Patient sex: M
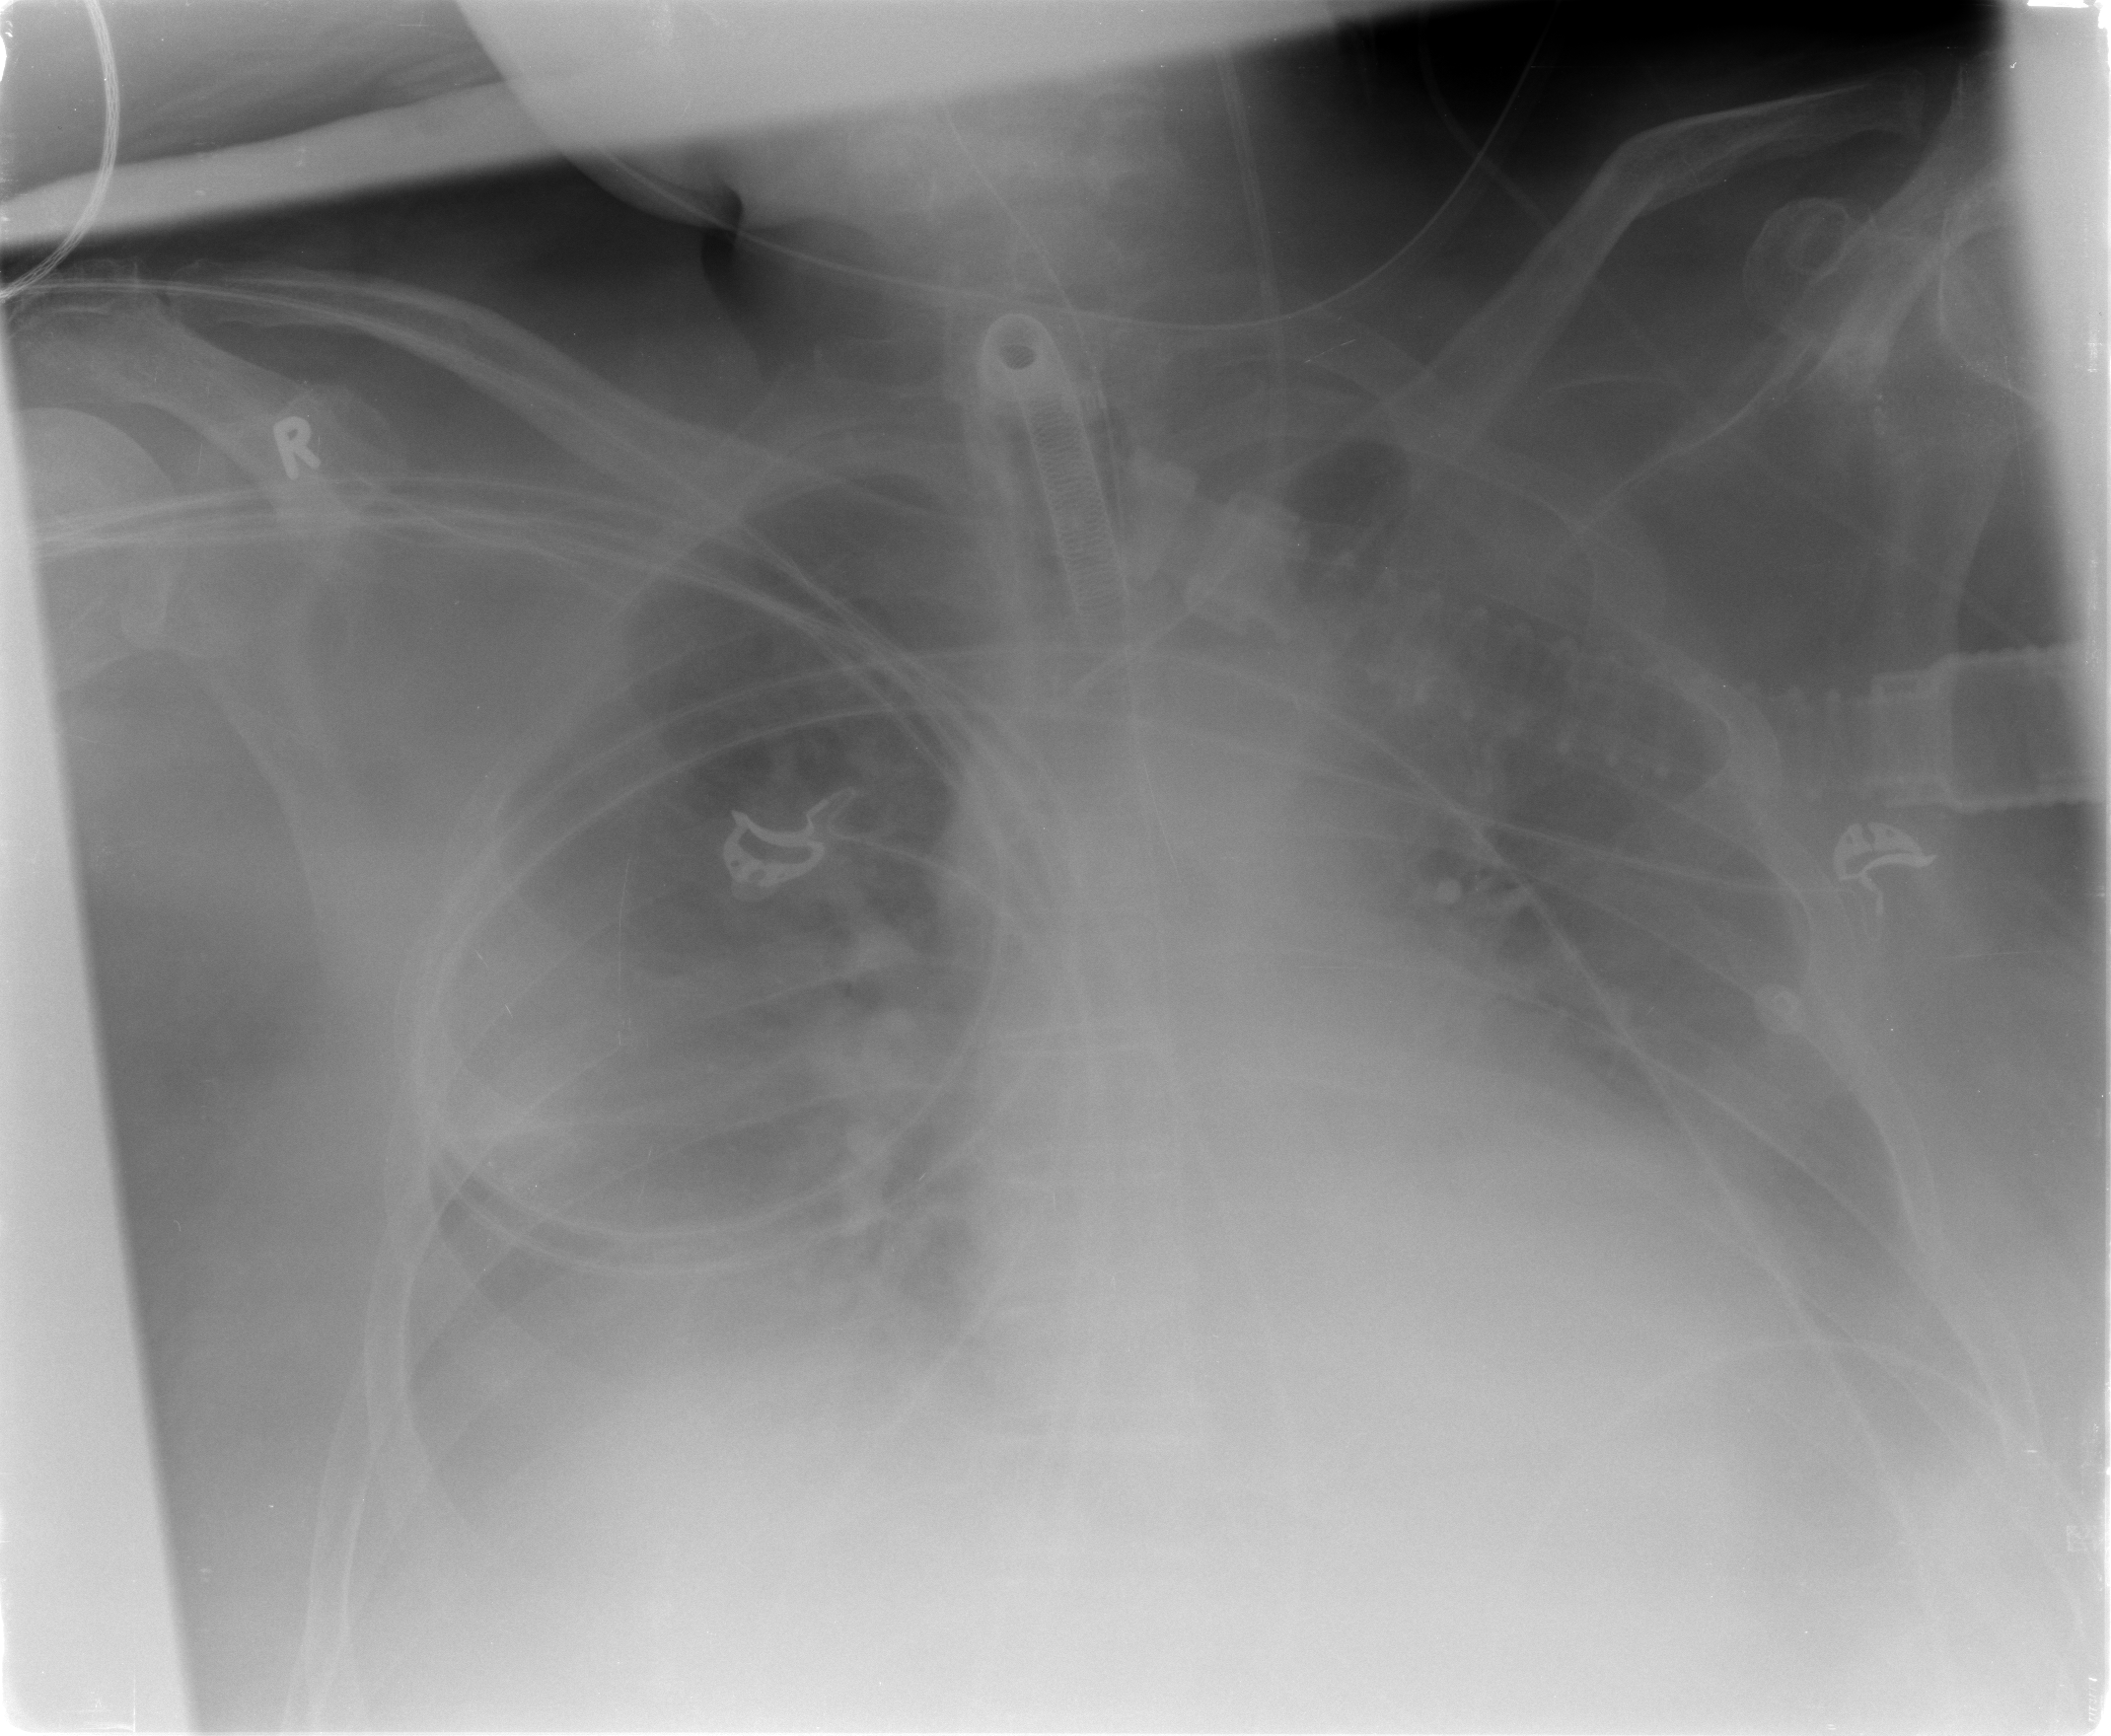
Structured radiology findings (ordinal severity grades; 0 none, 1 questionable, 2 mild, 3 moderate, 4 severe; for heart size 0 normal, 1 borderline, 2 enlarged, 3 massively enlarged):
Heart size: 0
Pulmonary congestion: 0
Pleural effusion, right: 2
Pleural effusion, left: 3
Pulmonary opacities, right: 0
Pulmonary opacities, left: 0
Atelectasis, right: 2
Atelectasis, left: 3